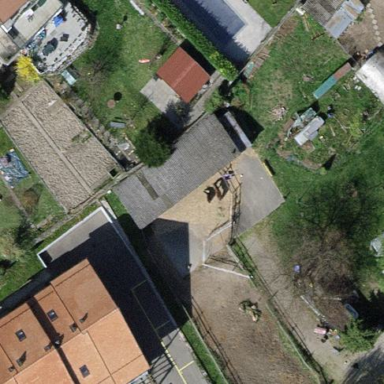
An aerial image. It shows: Stable building.